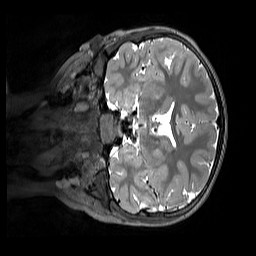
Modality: T2w
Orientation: coronal
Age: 9
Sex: female
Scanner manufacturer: siemens
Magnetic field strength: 3 T
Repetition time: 3.2 s
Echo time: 0.408 s